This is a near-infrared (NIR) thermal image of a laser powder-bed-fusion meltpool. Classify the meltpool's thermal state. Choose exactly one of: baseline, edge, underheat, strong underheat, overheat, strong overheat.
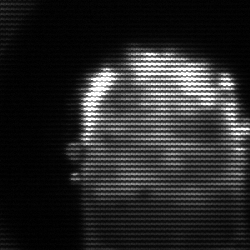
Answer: baseline